Question: How can i align my TextView and Button to left and EditText and Button to right? Here is the form that contains unaligned items.

My xml file is:
'''
<LinearLayout xmlns:tools="http://schemas.android.com/tools"
xmlns:android="http://schemas.android.com/apk/res/android"
android:id="@+id/LinearLayout"
android:layout_width="fill_parent"
android:layout_height="fill_parent"
android:orientation="vertical"
android:paddingBottom="@dimen/activity_vertical_margin"
android:paddingLeft="@dimen/activity_horizontal_margin"
android:paddingRight="@dimen/activity_horizontal_margin"
android:paddingTop="@dimen/activity_vertical_margin"
tools:context=".MainActivity" >
<LinearLayout
android:layout_width="match_parent"
android:layout_height="wrap_content"
android:orientation="vertical" >
<Spinner
android:id="@+id/spinner1"
android:layout_width="match_parent"
android:layout_height="match_parent" />
</LinearLayout>
<RelativeLayout
android:id="@+id/PlateEntryRelativeLayout"
android:layout_width="wrap_content"
android:layout_height="wrap_content" >
<Button
android:id="@+id/RequestButton"
android:layout_width="wrap_content"
android:layout_height="wrap_content"
android:layout_alignParentLeft="true"
android:layout_alignParentRight="true"
android:layout_below="@+id/PlateEdit"
android:text="@string/request" />
<TextView
android:id="@+id/PlateTextView"
android:layout_width="wrap_content"
android:layout_height="wrap_content"
android:layout_alignBaseline="@+id/PlateEdit"
android:layout_alignBottom="@+id/PlateEdit"
android:layout_alignParentLeft="true"
android:text="@string/plate"
android:textAppearance="?android:attr/textAppearanceMedium" />
<EditText
android:id="@+id/PlateEdit"
android:layout_width="wrap_content"
android:layout_height="wrap_content"
android:layout_alignParentRight="true"
android:layout_alignParentTop="true"
android:background="@android:drawable/editbox_background"
android:ems="10"
android:gravity="right|center_vertical" />
</RelativeLayout>
<LinearLayout
android:layout_width="match_parent"
android:layout_height="fill_parent"
android:orientation="vertical" >
<ToggleButton
android:id="@+id/toggleButton1"
android:layout_width="wrap_content"
android:layout_height="wrap_content"
android:fitsSystemWindows="false"
android:text="ToggleButton" />
</LinearLayout>
'''
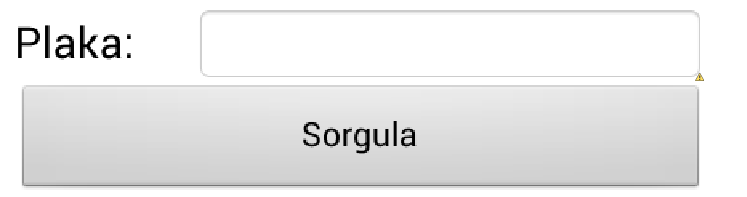
Answer: You can simply put this to textview
'''
android:paddingLeft="4dp"
'''
But I suggest you check this question
<URL>